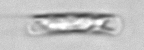
Label: Guinardia_striata